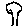
Label: tree